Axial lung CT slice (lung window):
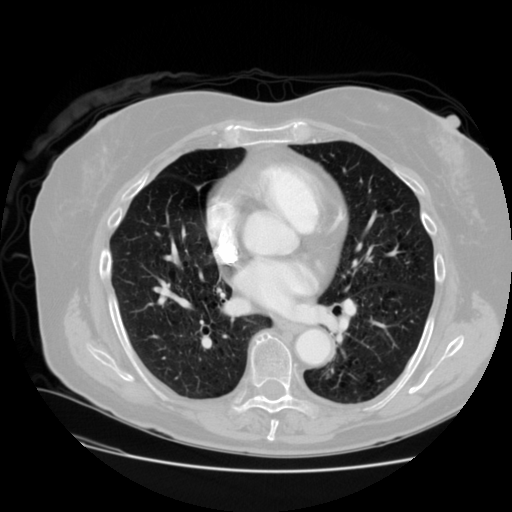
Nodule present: no